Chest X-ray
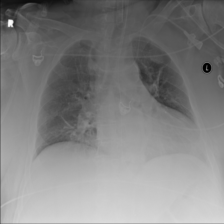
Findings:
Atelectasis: positive
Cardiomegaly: negative
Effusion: negative
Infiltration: positive
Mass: negative
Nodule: negative
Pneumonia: negative
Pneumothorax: negative
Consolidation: negative
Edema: negative
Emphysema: negative
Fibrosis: negative
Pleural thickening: negative
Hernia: negative